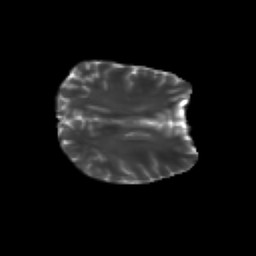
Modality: T2w
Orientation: axial
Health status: healthy
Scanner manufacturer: siemens
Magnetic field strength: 3 T
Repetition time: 10 s
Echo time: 0.092 s